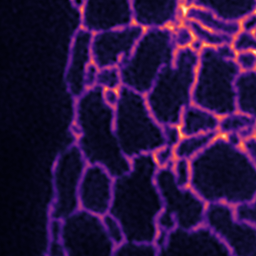
Label: Super-resolution ER image